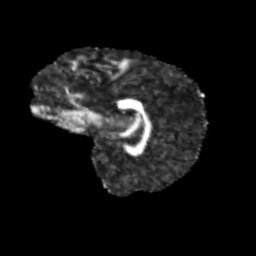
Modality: FA
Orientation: sagittal
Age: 9
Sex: female
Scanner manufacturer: siemens
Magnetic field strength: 3 T
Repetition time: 3.8 s
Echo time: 0.07 s